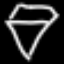
Label: diamond